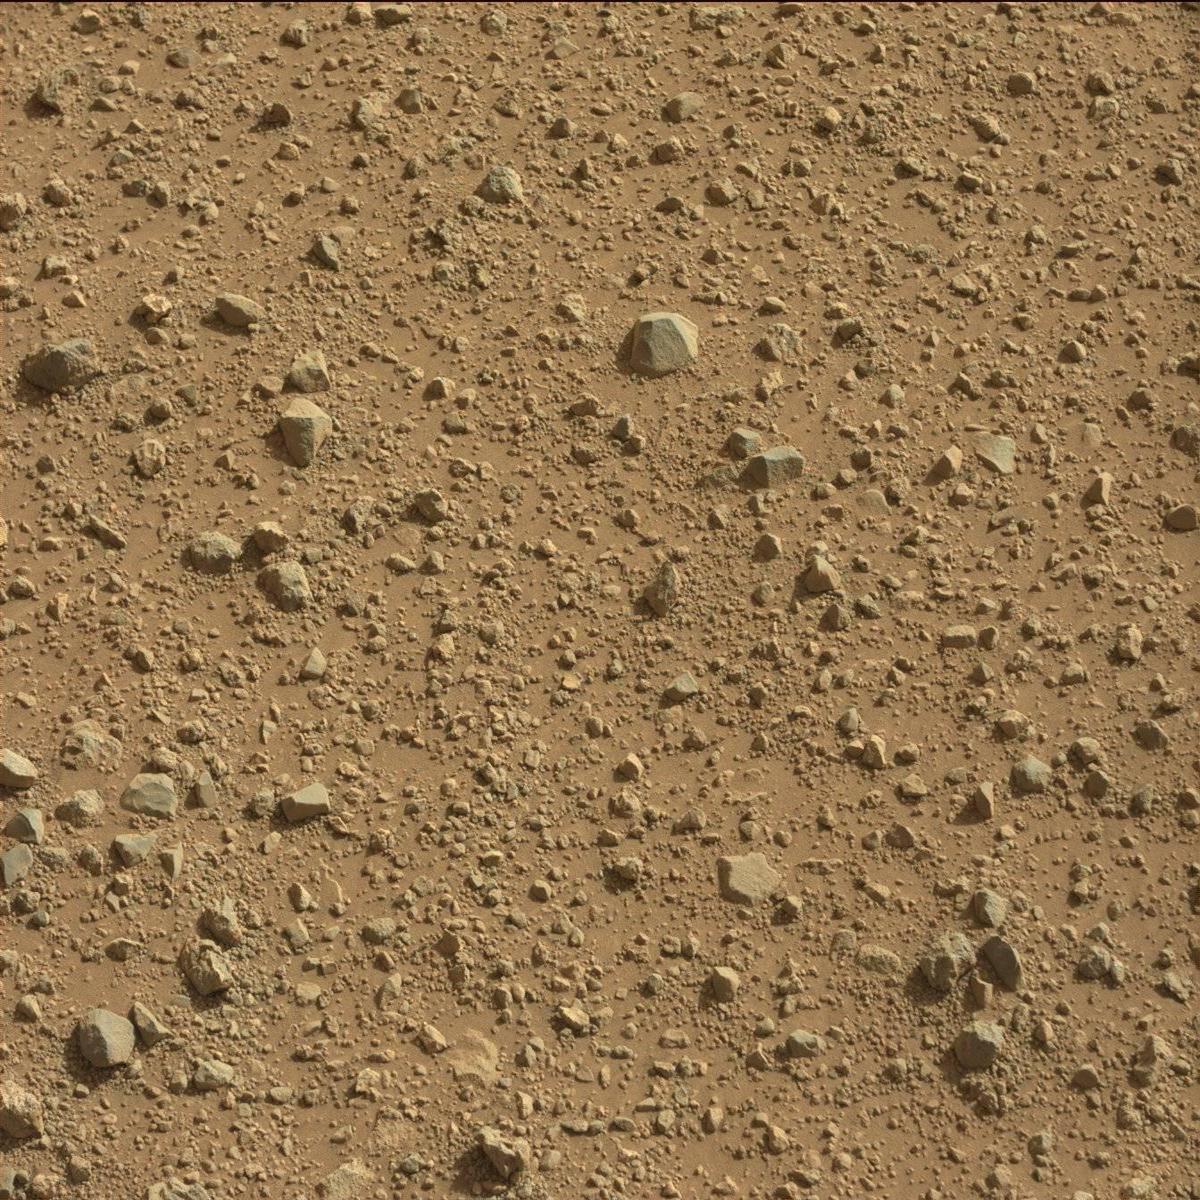
Terrain classes present: Bedrock, Rock, Sand / Soil